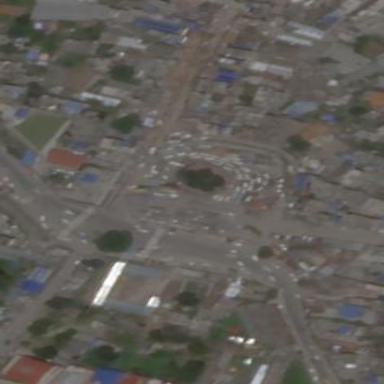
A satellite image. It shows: Spontaneous camp site located at bus station.